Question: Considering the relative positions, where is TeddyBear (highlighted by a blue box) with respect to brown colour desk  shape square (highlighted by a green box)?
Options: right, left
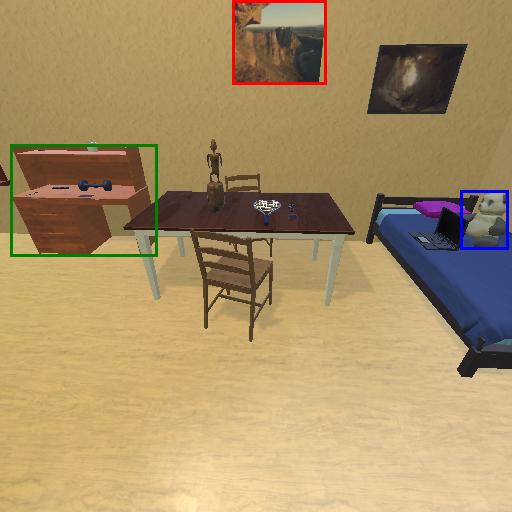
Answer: right